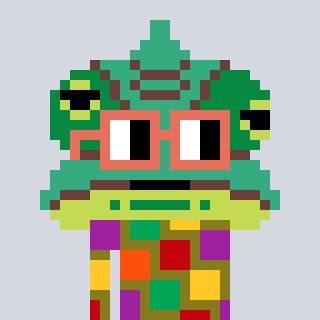
a pixel art character with square orange glasses, a chameleon-shaped head and a gunk-colored body on a cool background